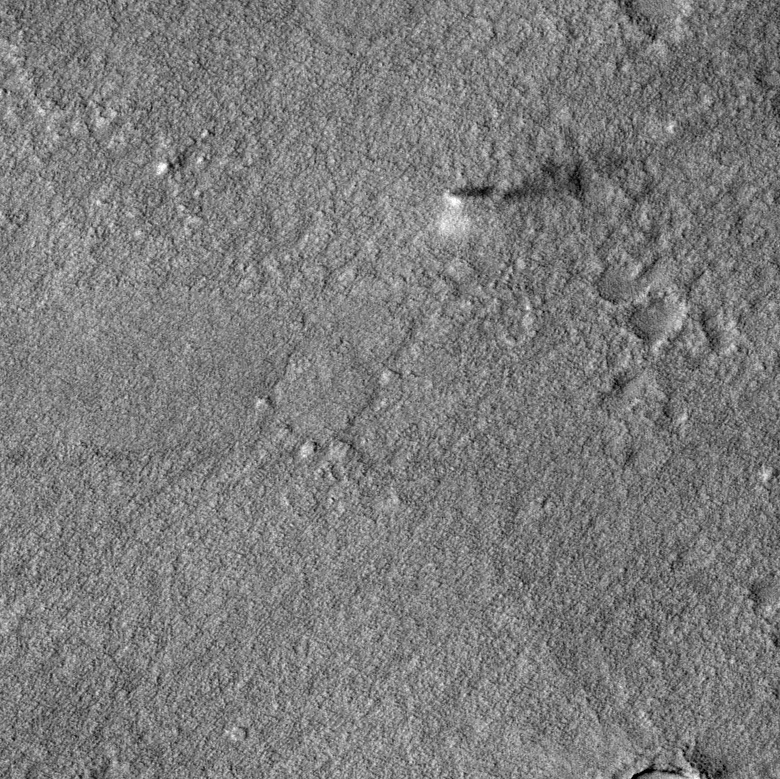
Label: dustdevil